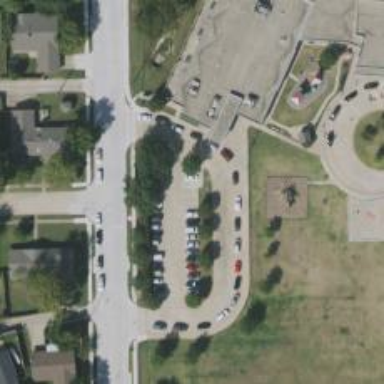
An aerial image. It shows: Parking space.